Interaction volume radius: 10 \u00c5
Interaction volume height: 10 \u00c5
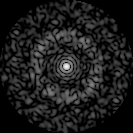
Disorder parameter: 0.8146